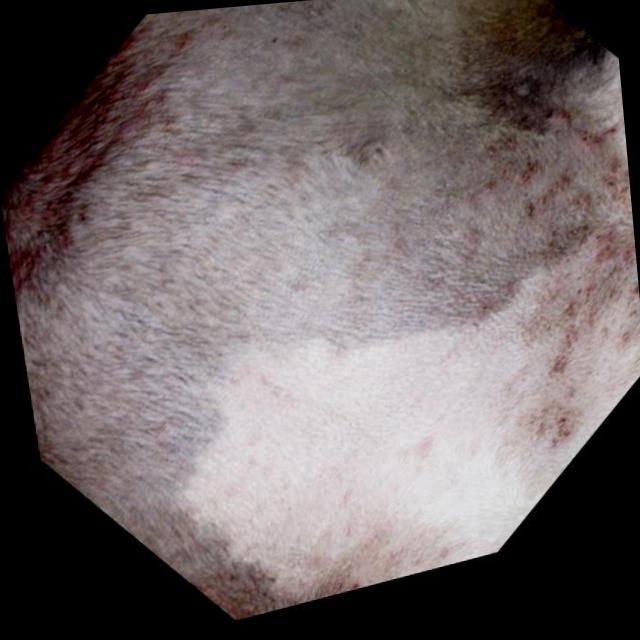
Canine hypersensitivity reaction — allergic skin response with urticaria, erythema, pruritus, and angioedema. May be food, environmental, or flea allergy related.